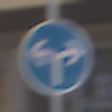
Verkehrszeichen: VorgeschriebeneFahrtrichtungRechtsOderLinks
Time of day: Night
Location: Outdoor (Urban)
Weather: Overcast
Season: Winter
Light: Artificial